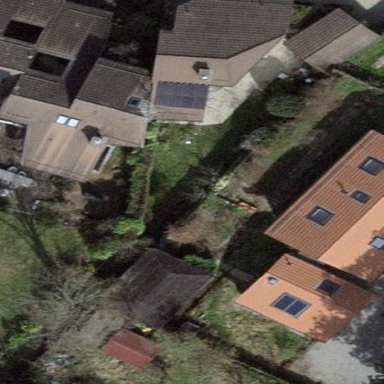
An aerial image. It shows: Garden surrounded by fence.